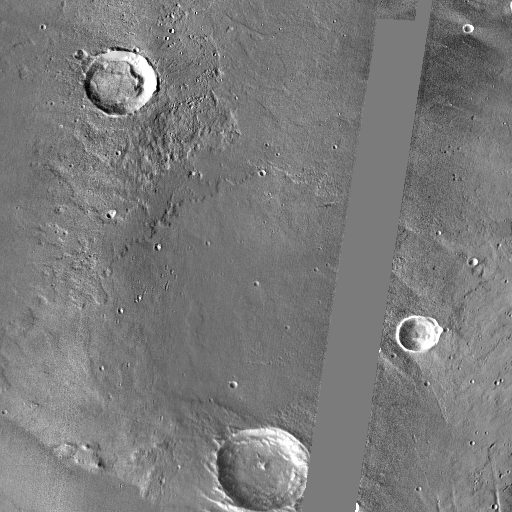
Crater classes present: Background, Other, Layered, Secondary